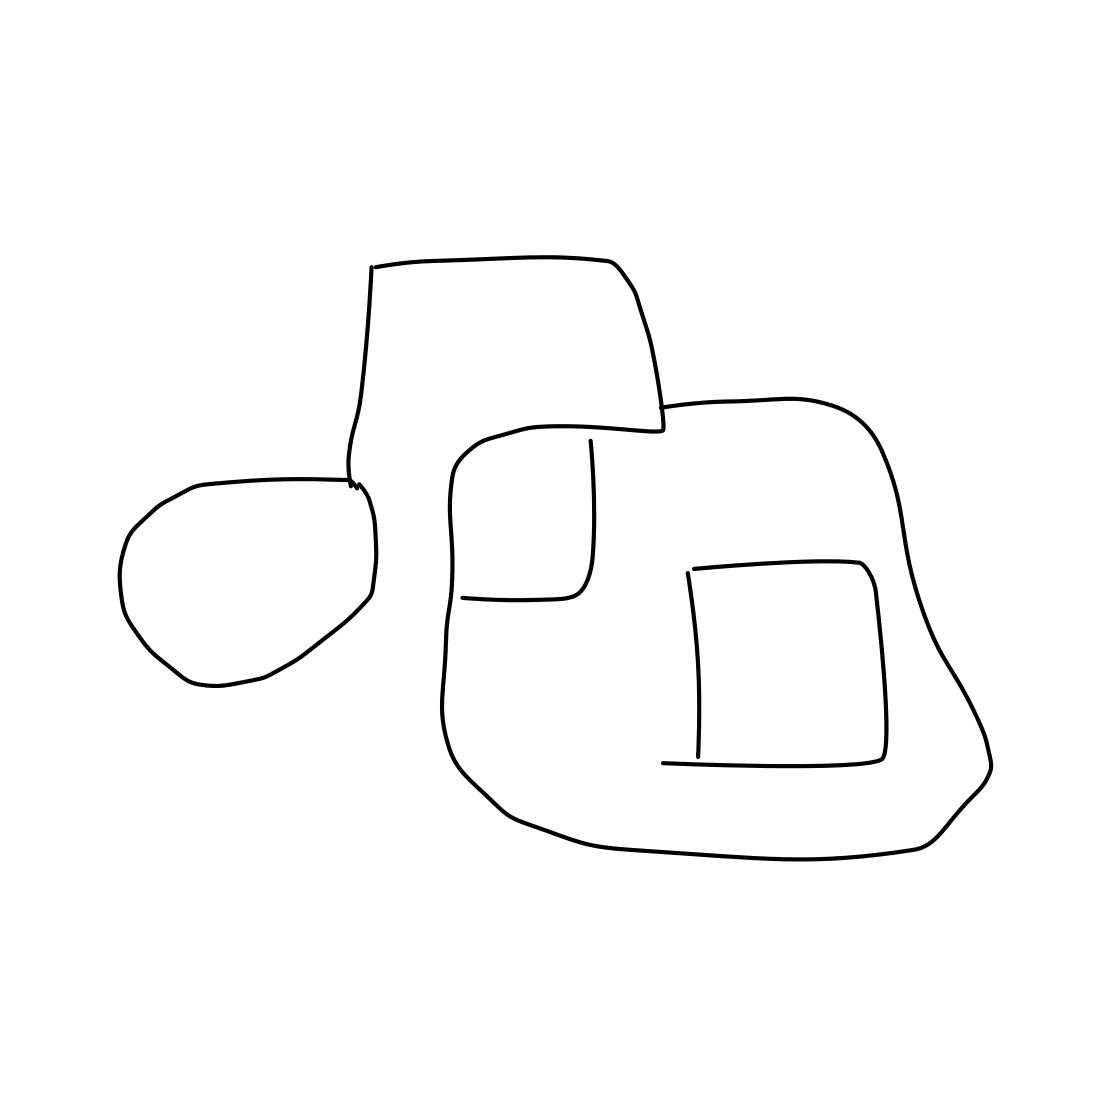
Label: crane (machine)